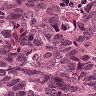
Metastatic tissue present: yes